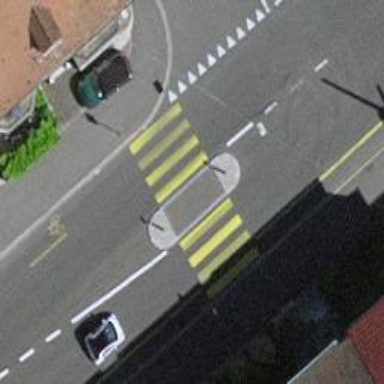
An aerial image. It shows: Uncontrolled zebra crossing with central island.